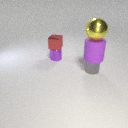
small purple metal cylinder below small red metal cube